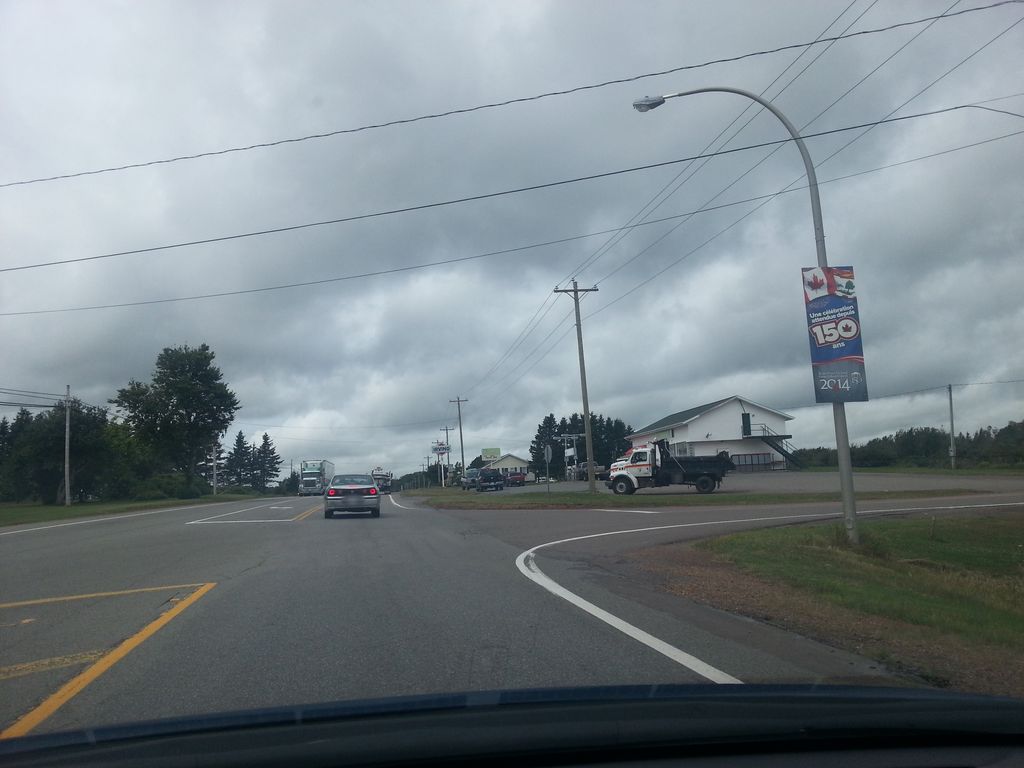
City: charlottetown